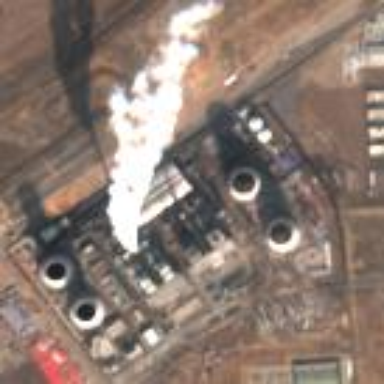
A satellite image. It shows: Industrial area with coal power plant.